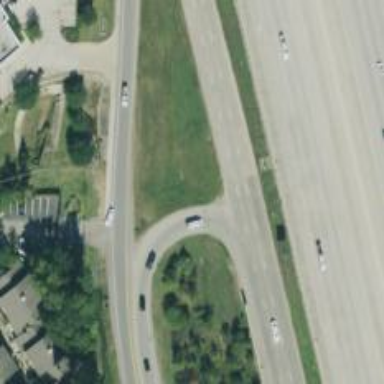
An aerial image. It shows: Secondary link road.